Field crop: maize
Growth stage: 2
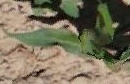
Species: maize